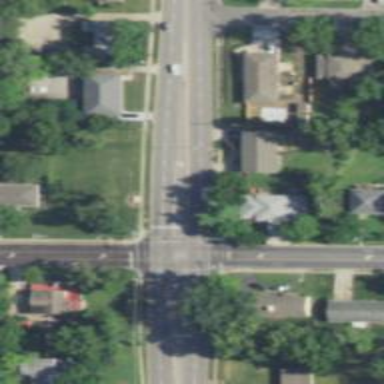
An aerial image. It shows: Solid stop line on the road.